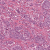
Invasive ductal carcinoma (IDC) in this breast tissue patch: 1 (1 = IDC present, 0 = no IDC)